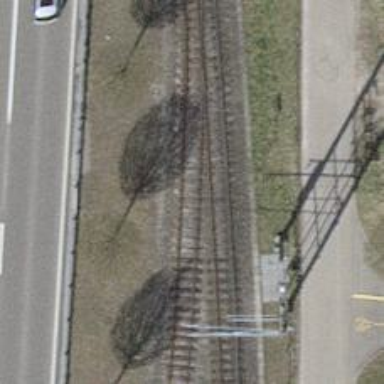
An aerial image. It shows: Narrow-gauge railway track with 1 electrified contact line.